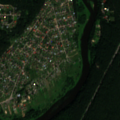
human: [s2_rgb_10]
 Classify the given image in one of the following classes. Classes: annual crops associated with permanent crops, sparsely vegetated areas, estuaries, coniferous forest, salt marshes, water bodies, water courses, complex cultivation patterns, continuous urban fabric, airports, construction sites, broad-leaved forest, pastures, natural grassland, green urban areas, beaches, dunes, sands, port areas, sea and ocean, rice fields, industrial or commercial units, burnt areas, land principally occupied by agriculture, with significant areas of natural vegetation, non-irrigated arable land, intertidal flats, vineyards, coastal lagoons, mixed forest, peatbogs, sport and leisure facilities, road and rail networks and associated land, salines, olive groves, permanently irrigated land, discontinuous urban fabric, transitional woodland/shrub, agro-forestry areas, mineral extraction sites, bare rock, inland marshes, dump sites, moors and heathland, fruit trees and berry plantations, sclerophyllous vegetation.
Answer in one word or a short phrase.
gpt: discontinuous urban fabric, complex cultivation patterns, coniferous forest, mixed forest, water courses